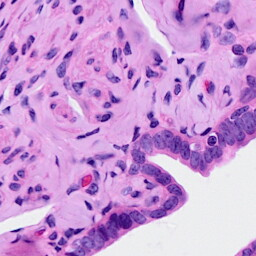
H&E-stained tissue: Ovarian